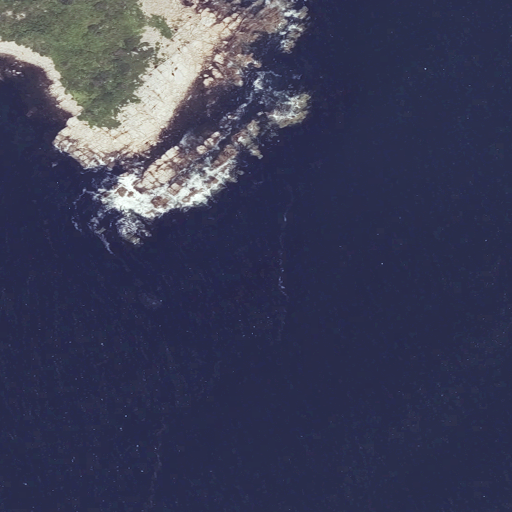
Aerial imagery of bar in Maine named Cape Rocks containing open water, herbaceous wetlands, barren land, and mixed forest